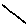
Label: line